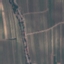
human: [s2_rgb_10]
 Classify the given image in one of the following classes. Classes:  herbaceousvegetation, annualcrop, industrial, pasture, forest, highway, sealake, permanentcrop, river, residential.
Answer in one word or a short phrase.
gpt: PermanentCrop